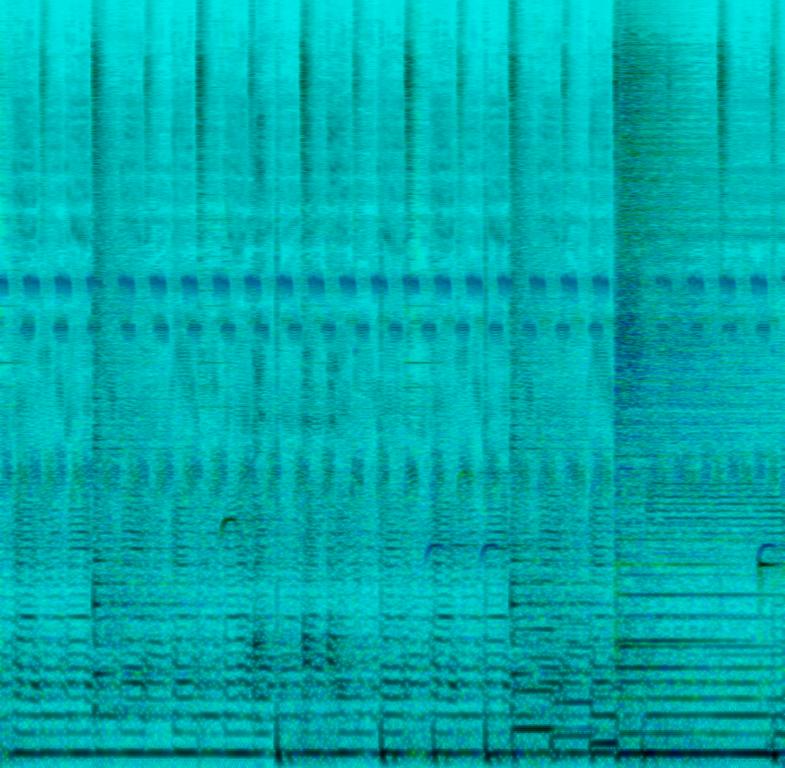
This song features a didgeridoo playing the main melody. This is a droning sound. This is accompanied by percussion playing a simple beat. A bass playing fills in the same scale as the didgeridoo melody. A piano plays filler chords in between lines. In the background, the sound of crickets is played. The sound of birds chirping is played. This song can be played in a meditation session. There are no voices in this song.